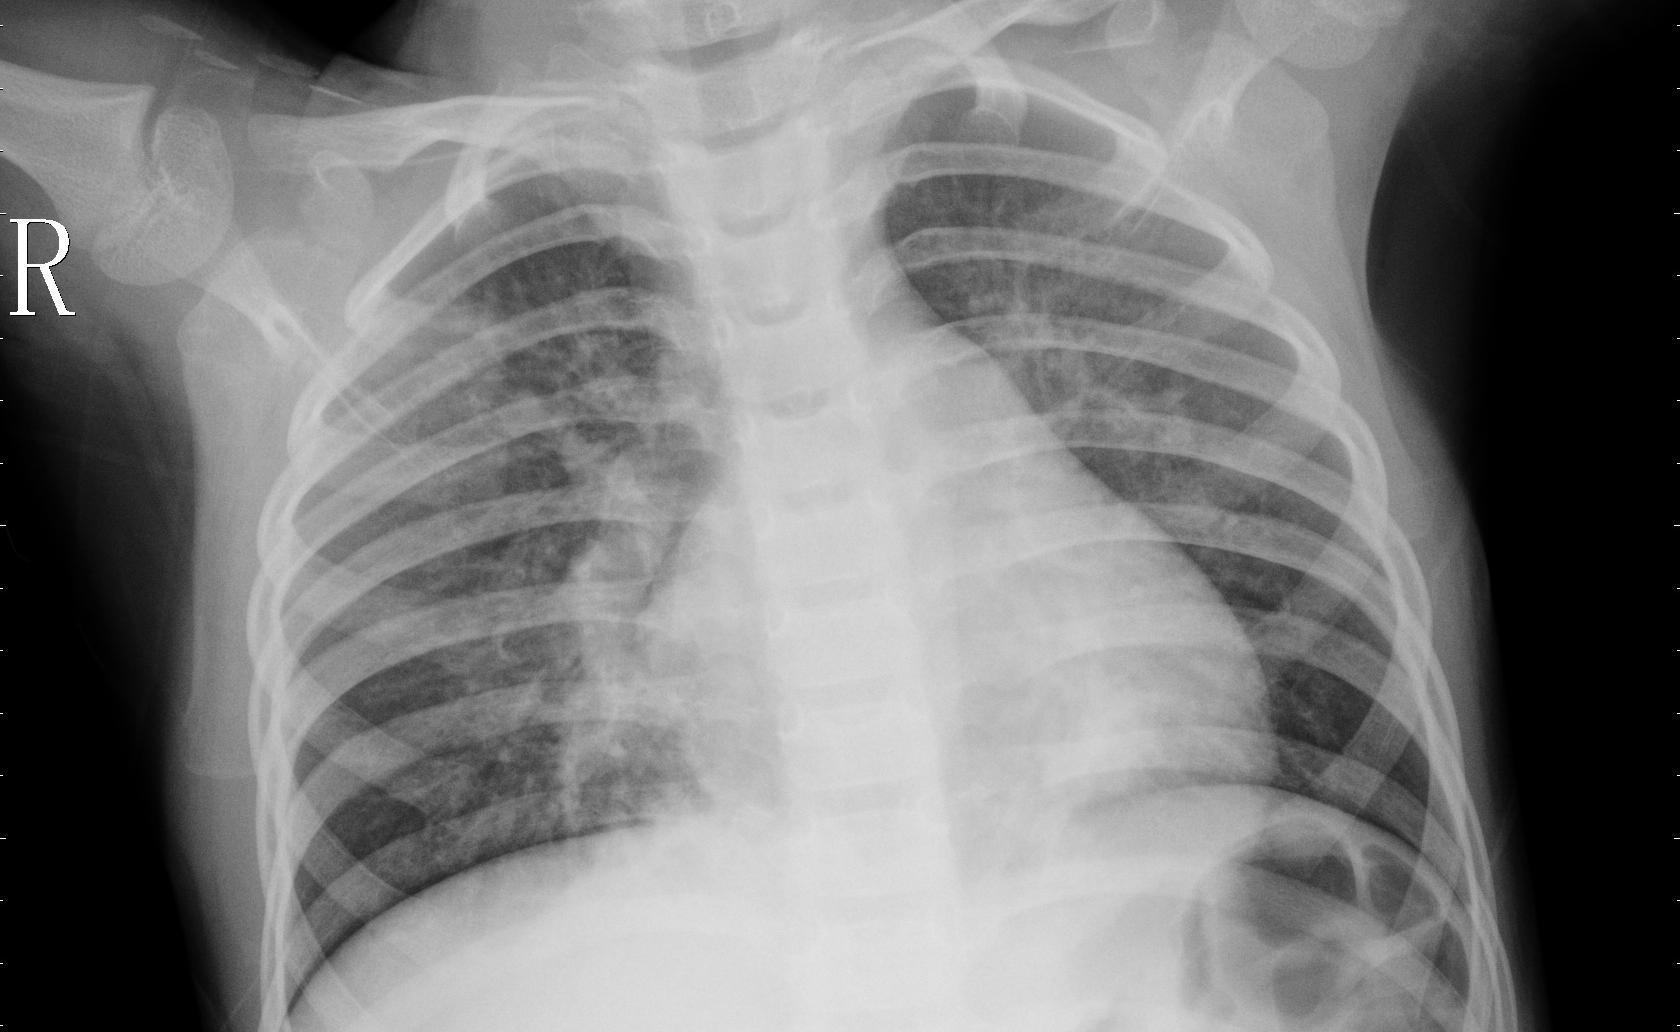
Diagnosis: PNEUMONIA